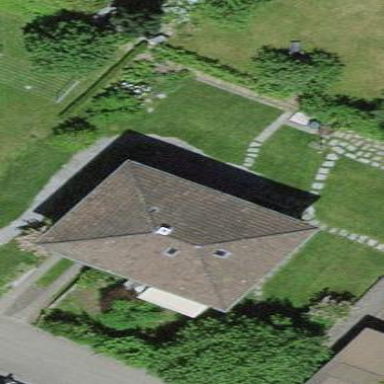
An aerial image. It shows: House with hipped roof.